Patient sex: F
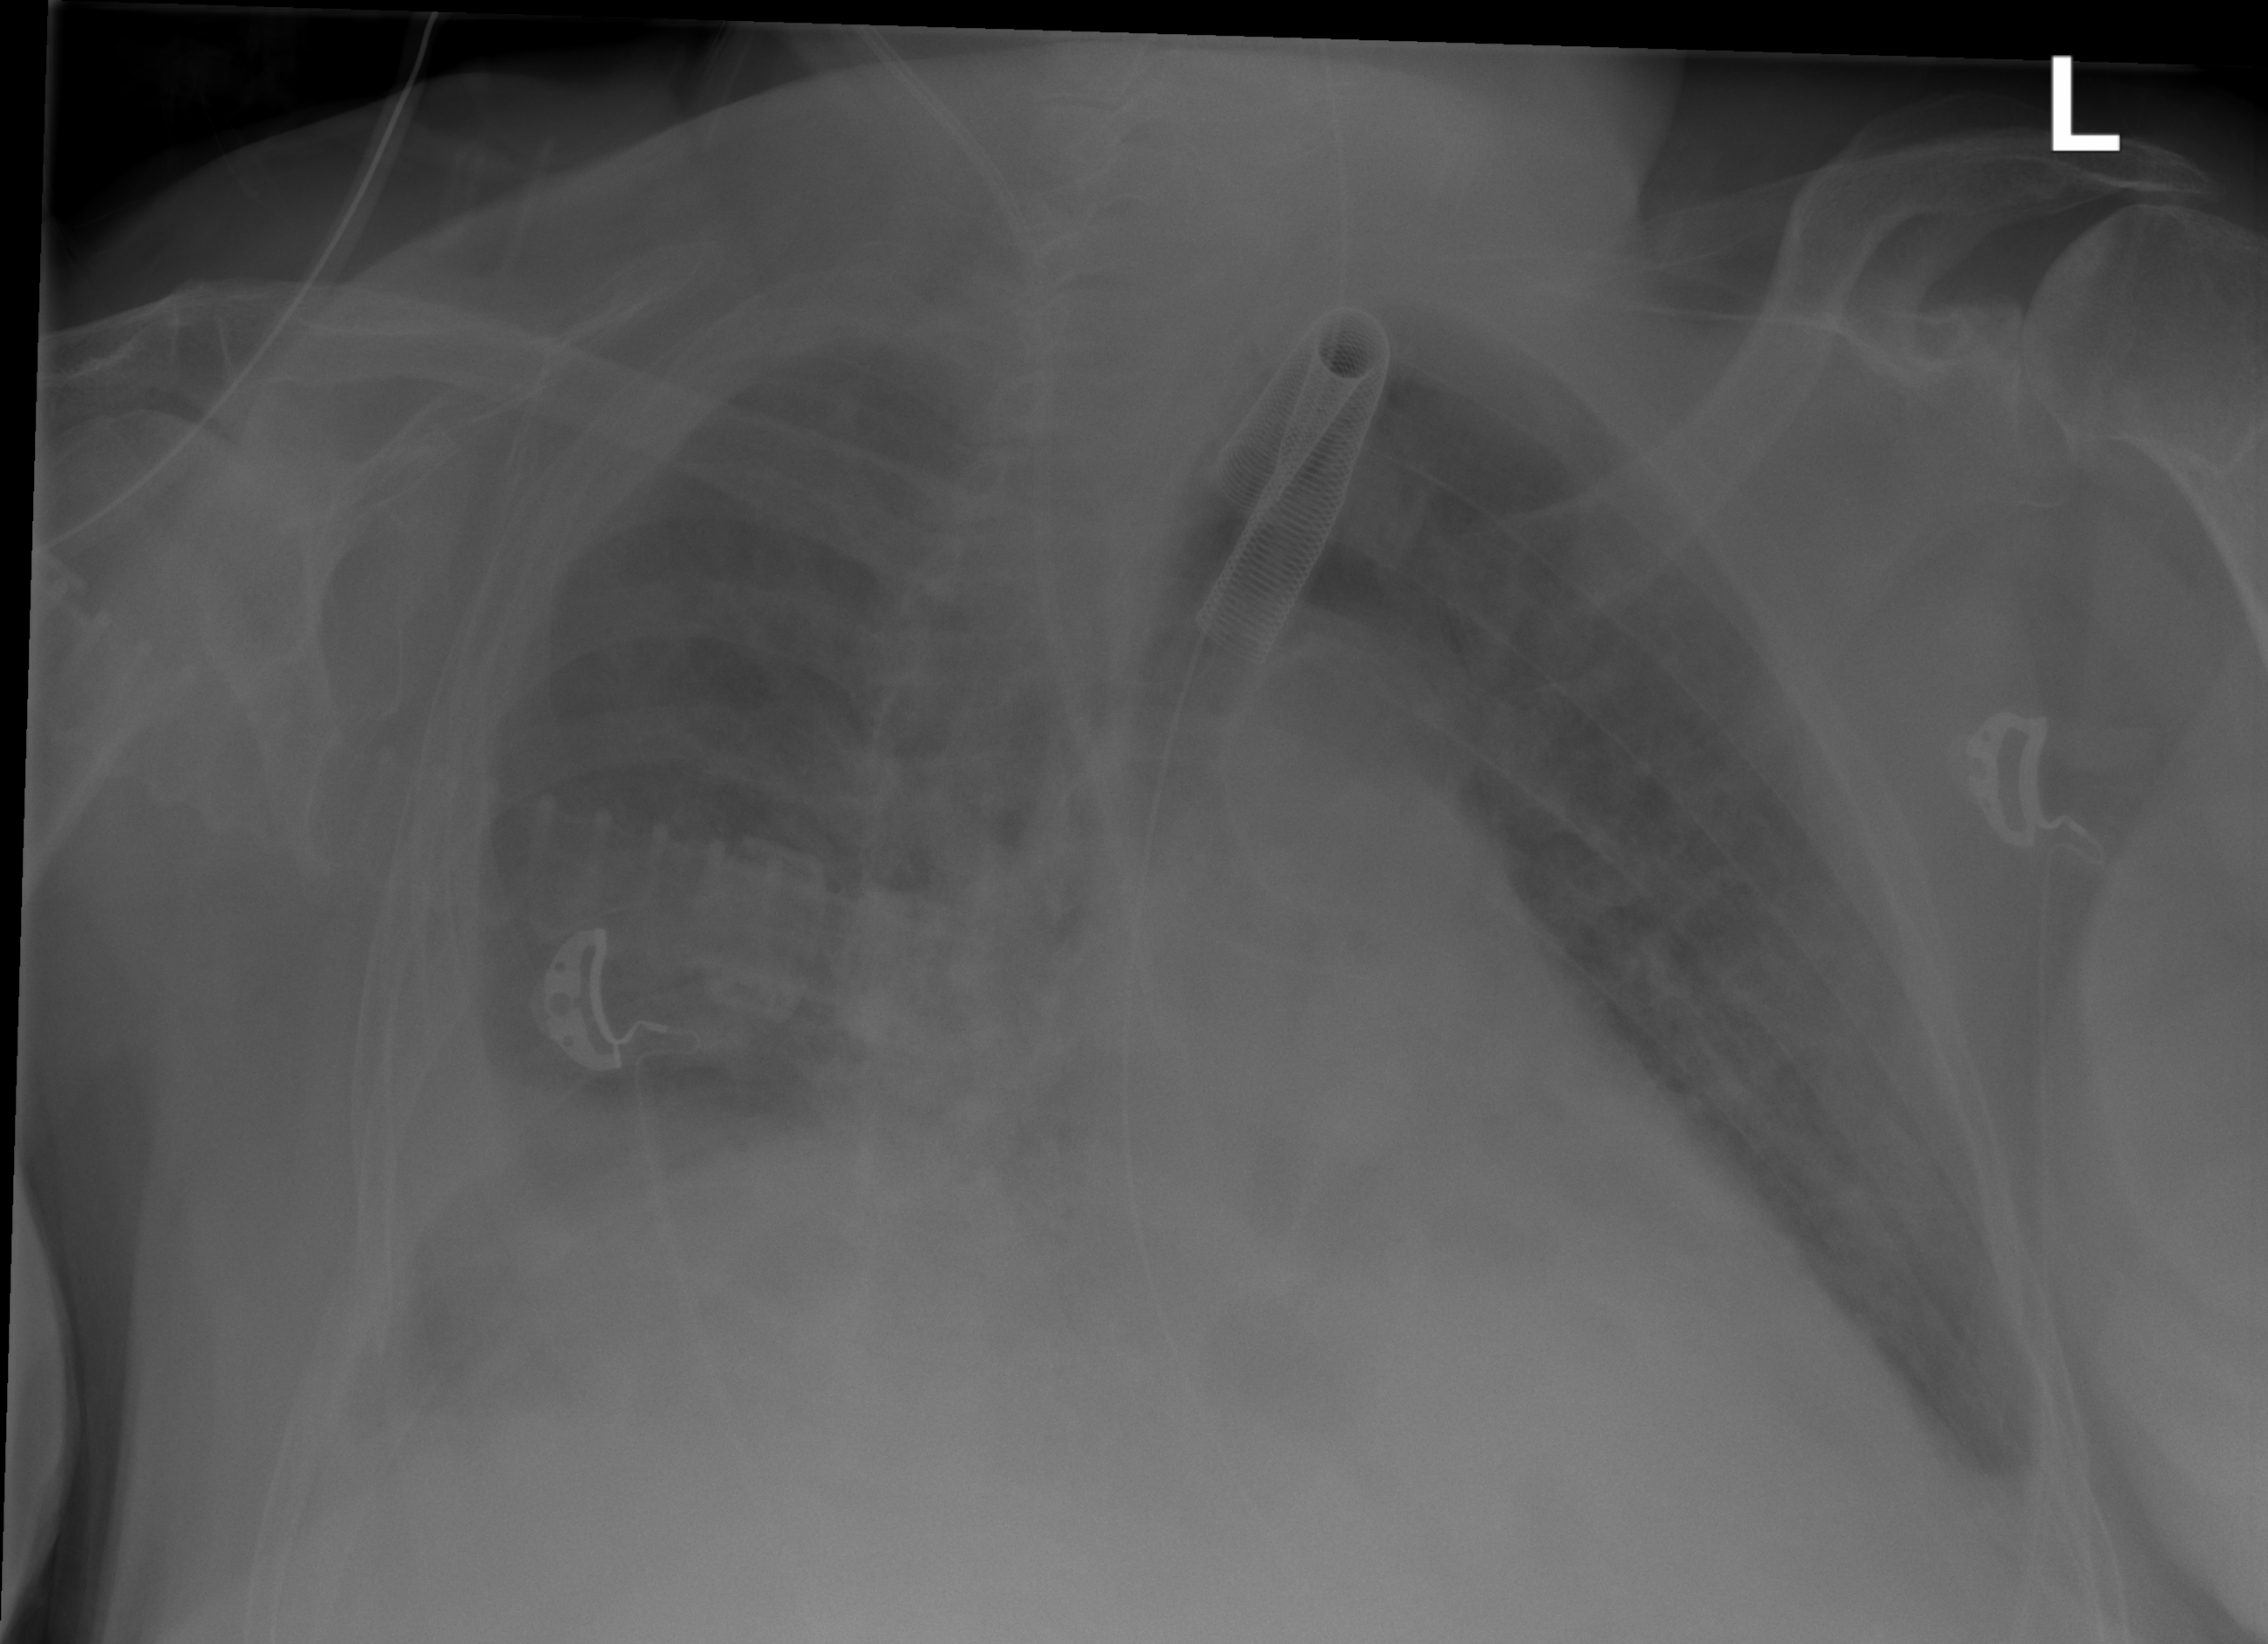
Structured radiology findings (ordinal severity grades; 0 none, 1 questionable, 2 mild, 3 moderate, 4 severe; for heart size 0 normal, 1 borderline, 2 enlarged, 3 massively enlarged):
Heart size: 1
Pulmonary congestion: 2
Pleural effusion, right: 2
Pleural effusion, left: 2
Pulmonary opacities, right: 2
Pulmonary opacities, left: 2
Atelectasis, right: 3
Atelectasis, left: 2